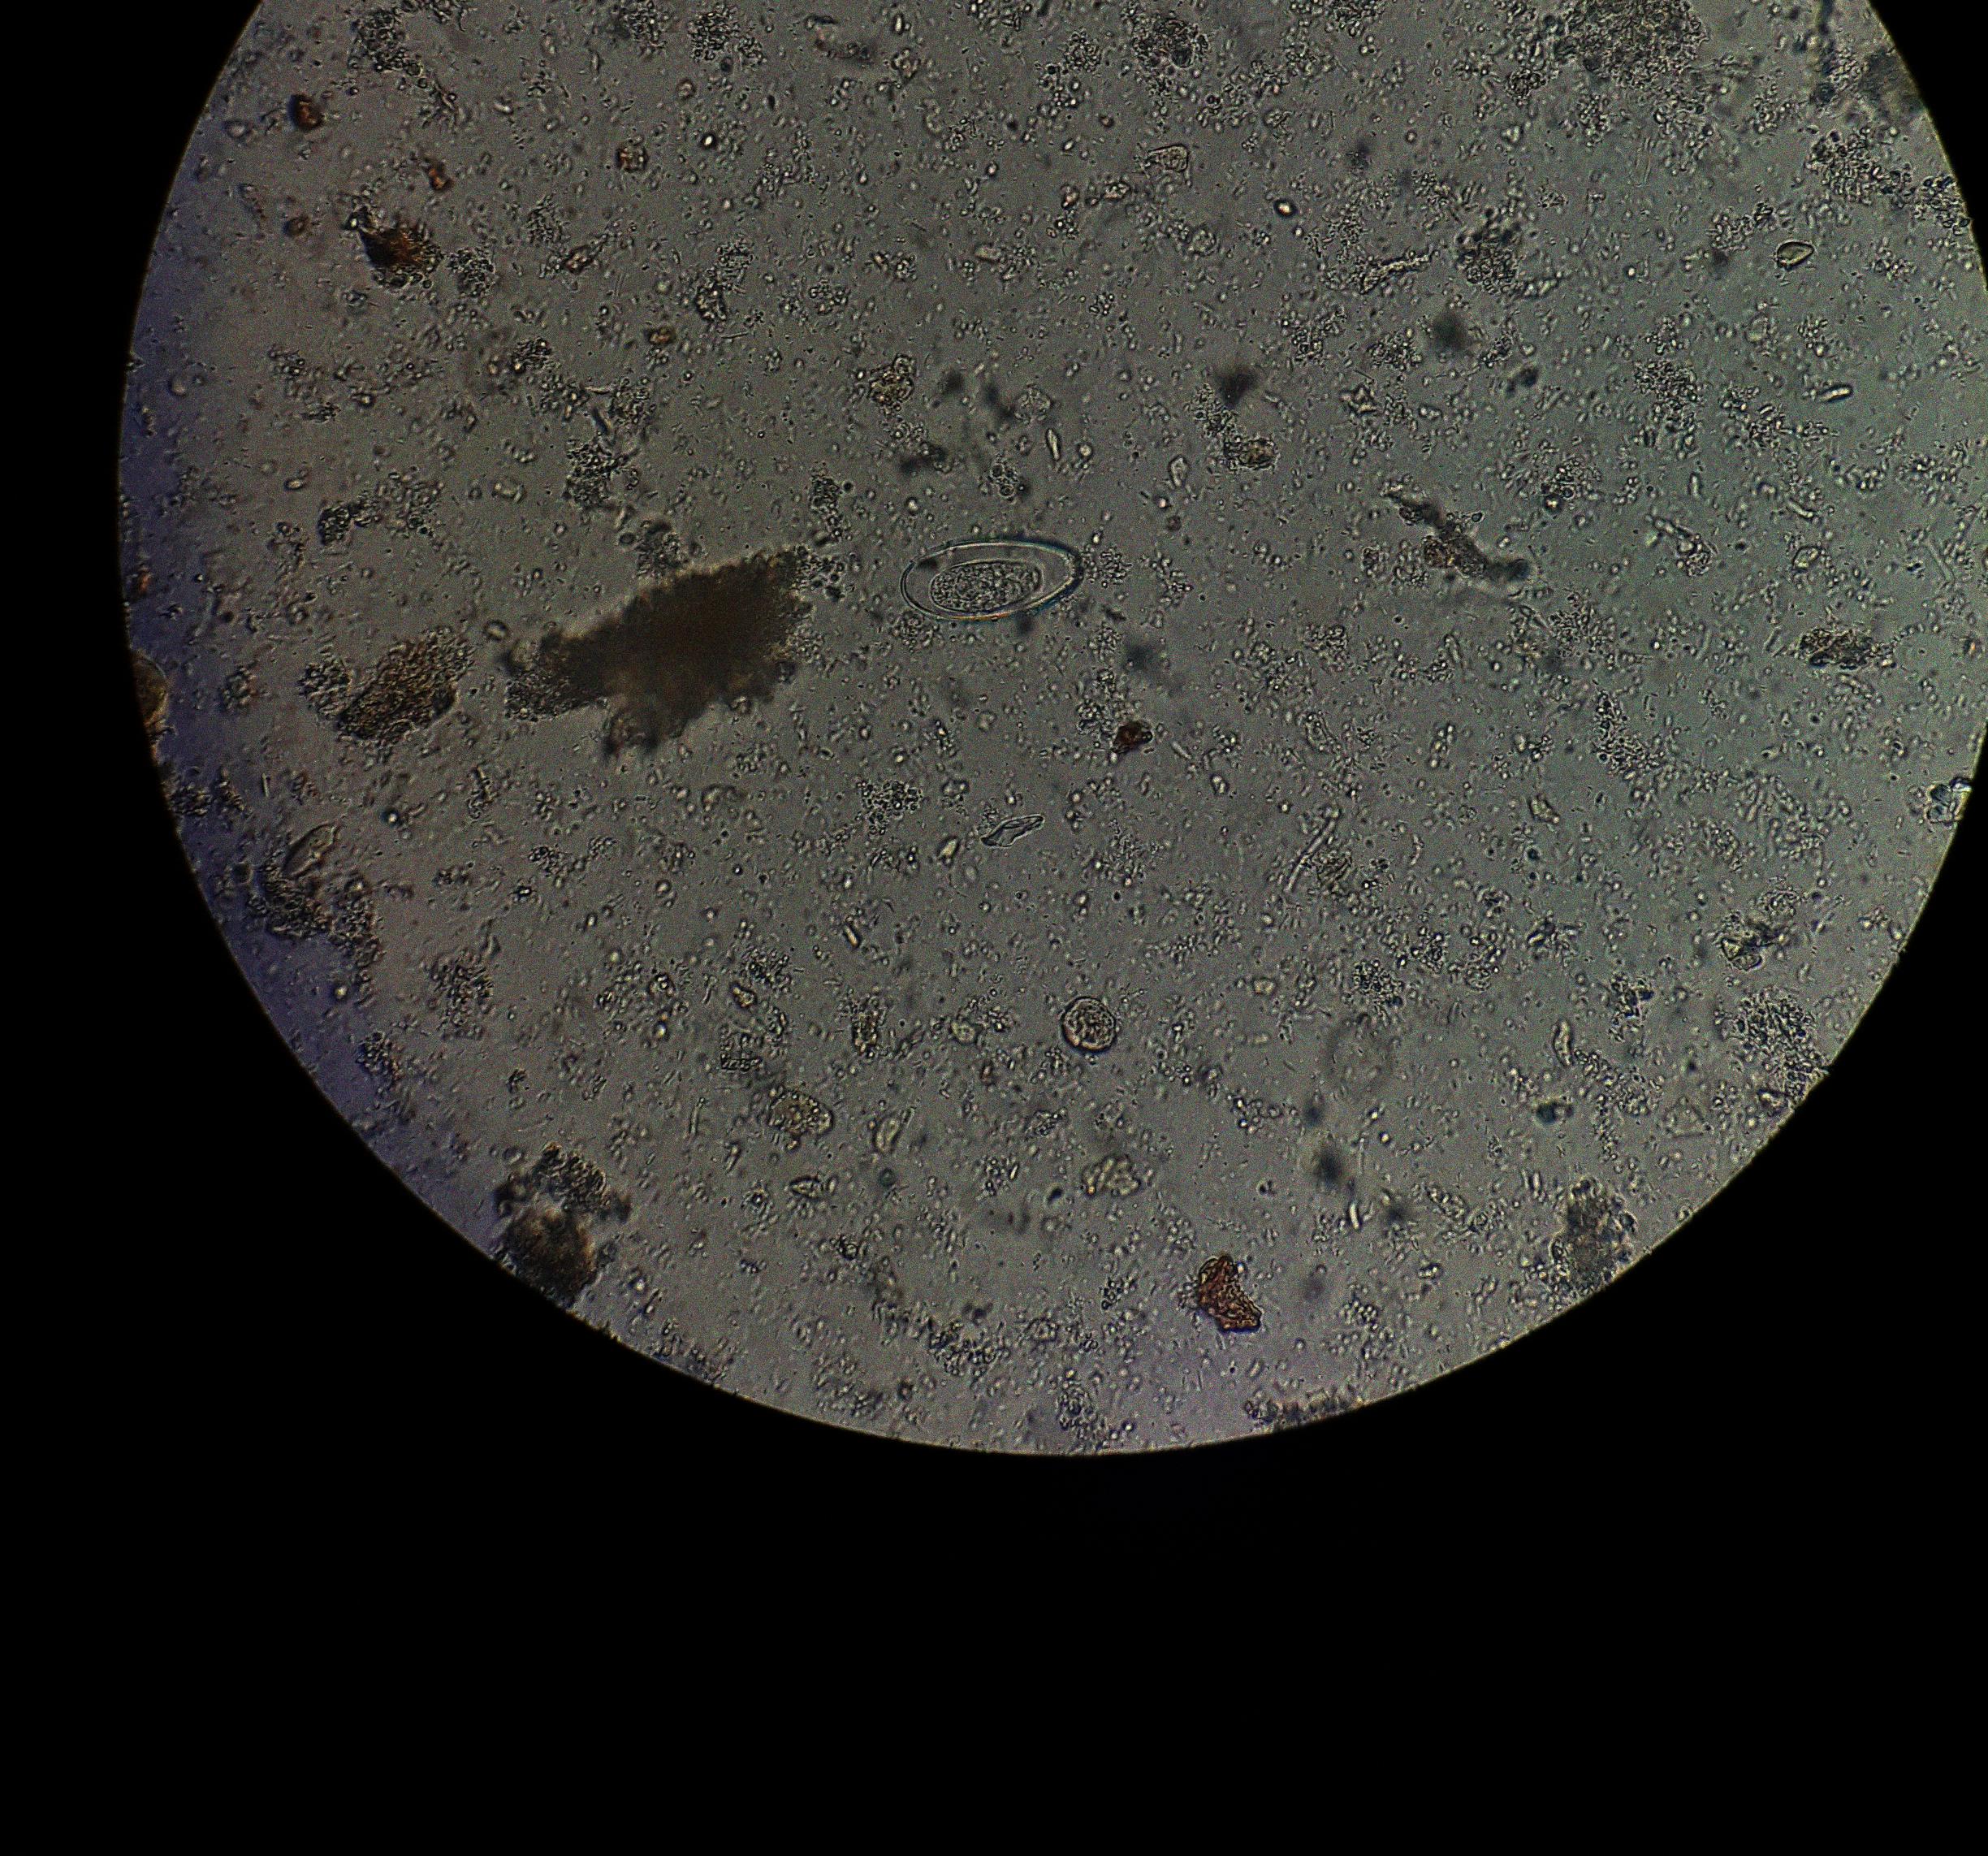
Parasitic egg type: Enterobius vermicularis